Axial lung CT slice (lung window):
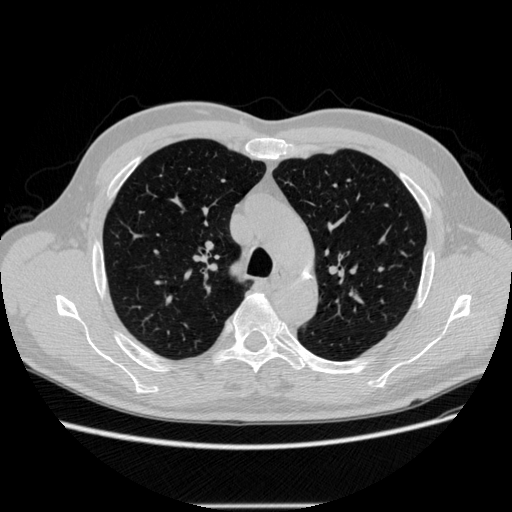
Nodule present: no